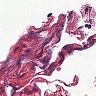
Metastatic tissue present: no